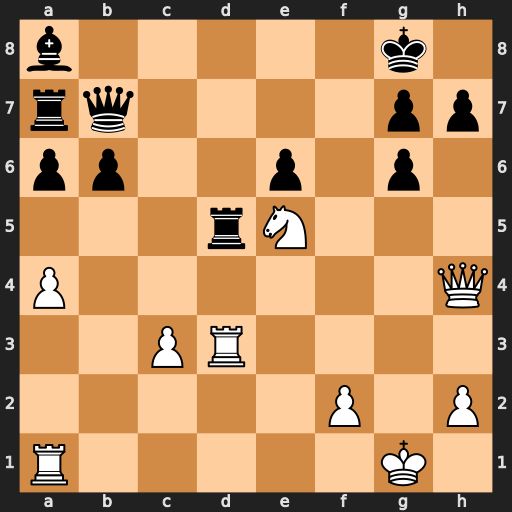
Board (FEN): b5k1/rq4pp/pp2p1p1/3rN3/P6Q/2PR4/5P1P/R5K1
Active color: w
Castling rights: -
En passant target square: -
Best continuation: Qd8+ Rxd8 Rxd8#